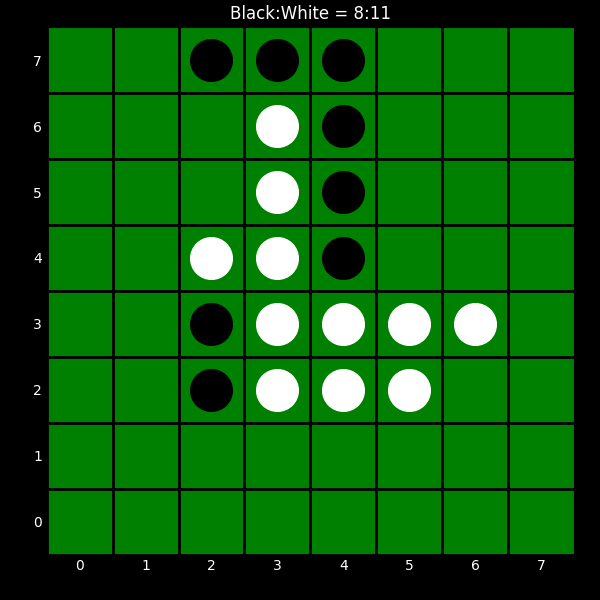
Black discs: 8
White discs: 11